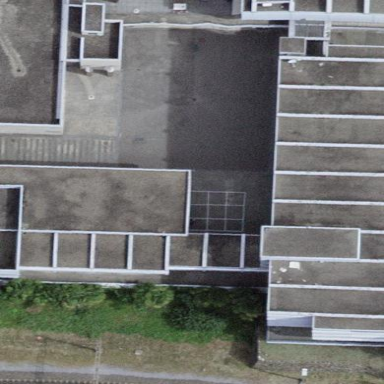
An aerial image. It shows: Flat-roofed school building.